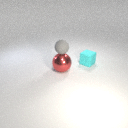
small cyan rubber cube behind large red metal sphere